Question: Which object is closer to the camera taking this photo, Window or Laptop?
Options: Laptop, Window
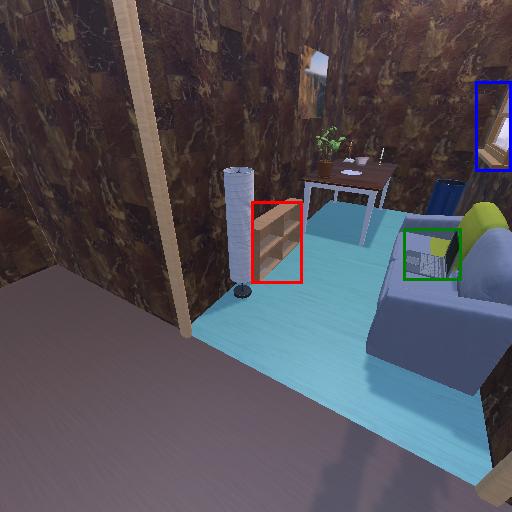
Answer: Laptop